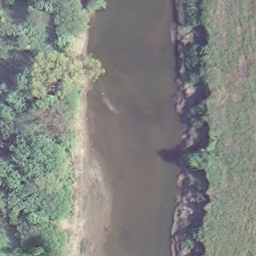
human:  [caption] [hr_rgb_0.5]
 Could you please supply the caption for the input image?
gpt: It is a river with dense forest on both banks of the river .

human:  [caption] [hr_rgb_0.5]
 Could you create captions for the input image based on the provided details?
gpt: A river with dense forest on both banks of the river .

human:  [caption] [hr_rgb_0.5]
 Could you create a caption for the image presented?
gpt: Green plants flourish on both banks of the river .

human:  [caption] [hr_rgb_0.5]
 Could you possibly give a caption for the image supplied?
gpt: Lots of green plants flourish on both banks of the river .

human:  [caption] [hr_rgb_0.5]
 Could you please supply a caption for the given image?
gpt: A river goes through a dense forest .